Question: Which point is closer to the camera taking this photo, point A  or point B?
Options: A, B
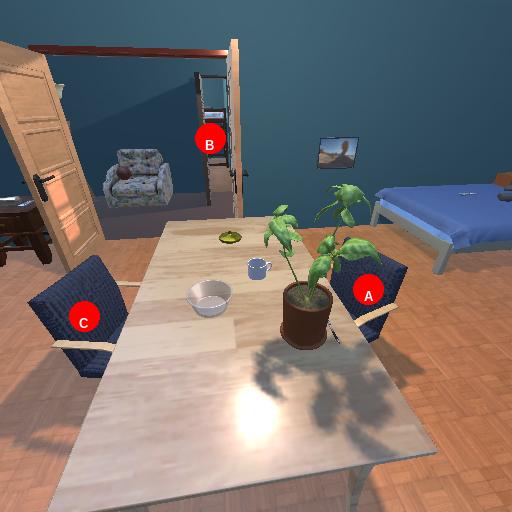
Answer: A